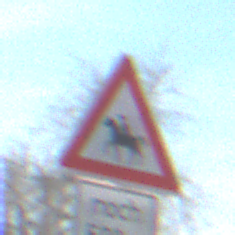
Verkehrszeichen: ReiterRechts
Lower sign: LaengeEinerStrecke3
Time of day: MorningAfternoon
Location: Outdoor (Suburban)
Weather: PartlyCloudy
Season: NotSpecified
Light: Natural